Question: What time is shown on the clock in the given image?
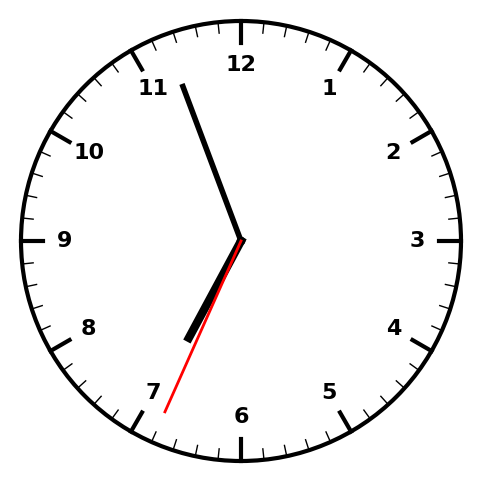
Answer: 06:56:34